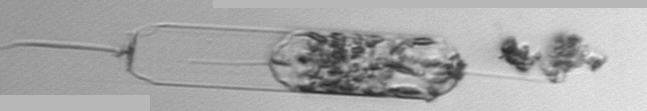
Label: Ditylum_brightwellii